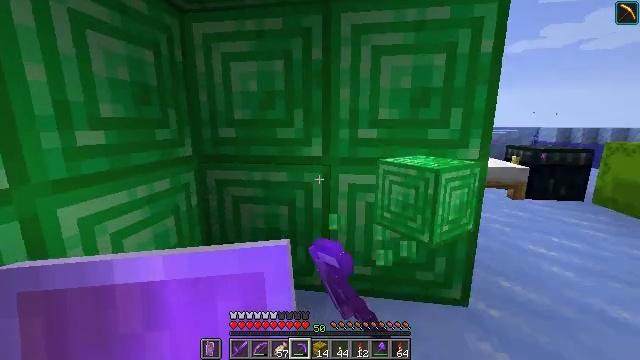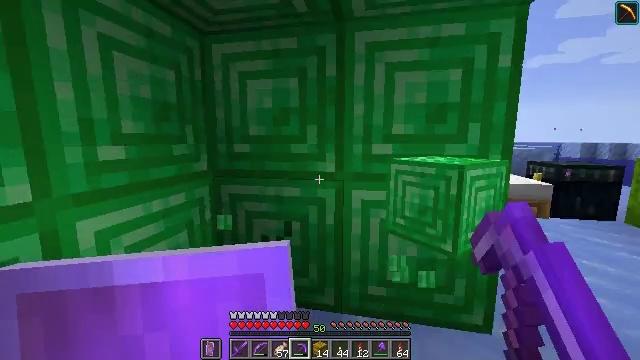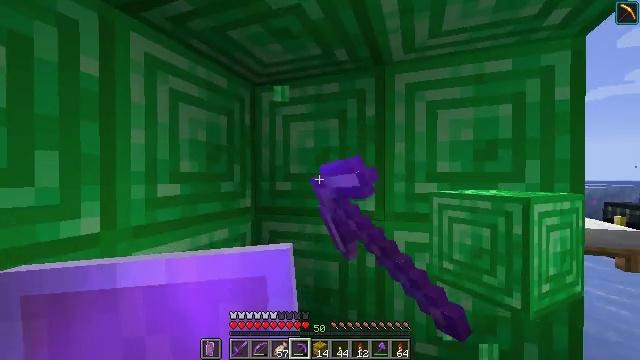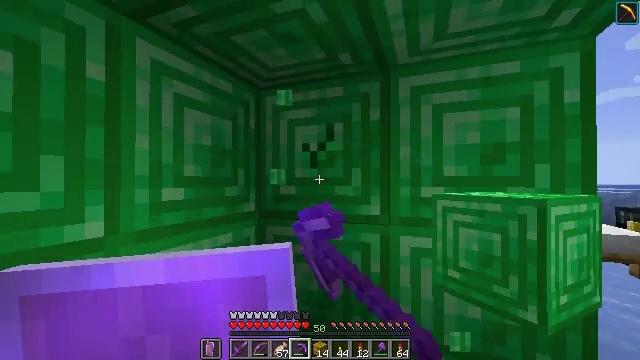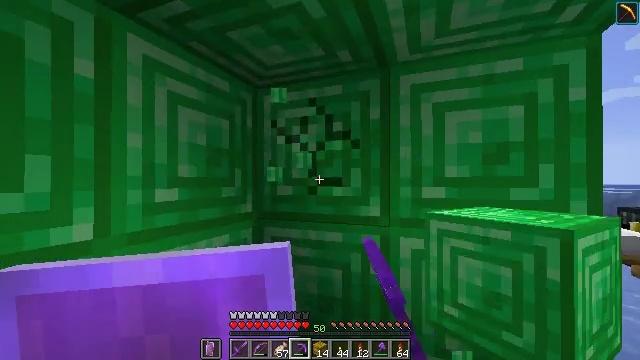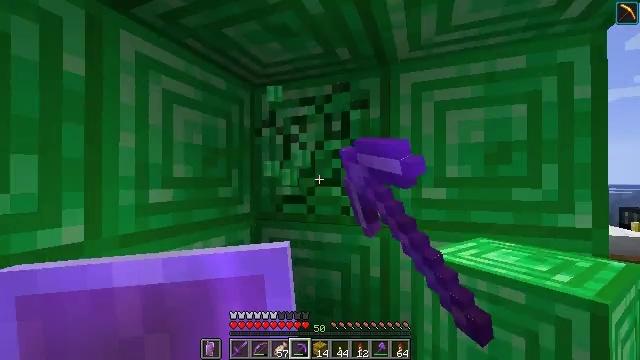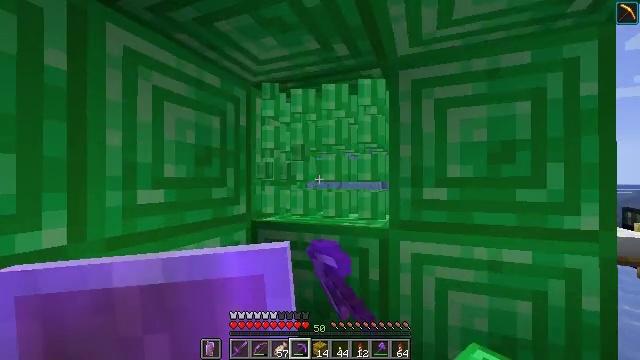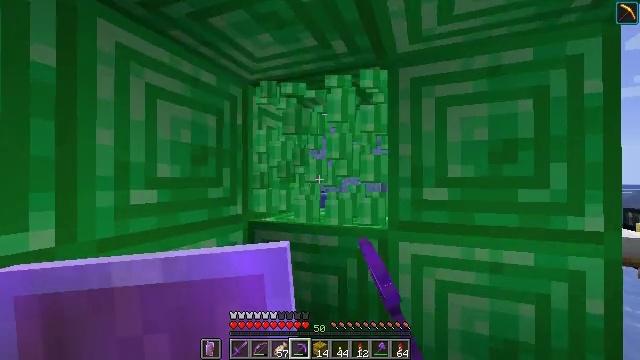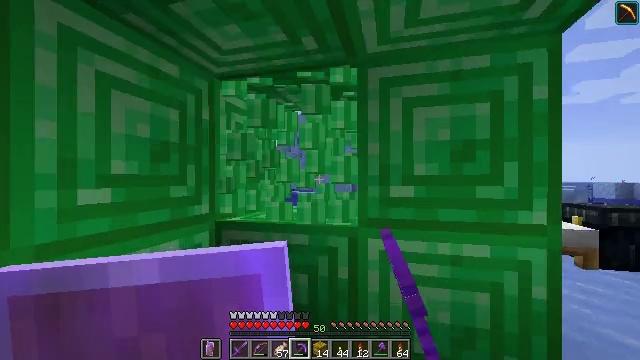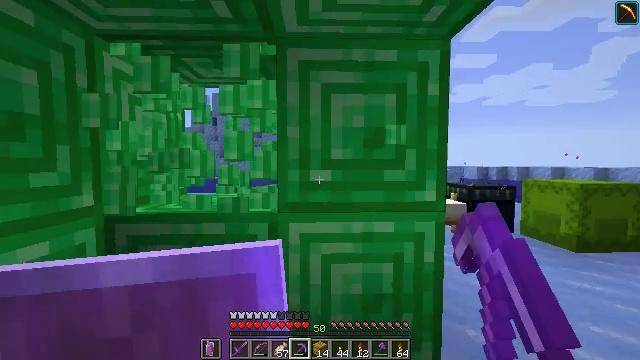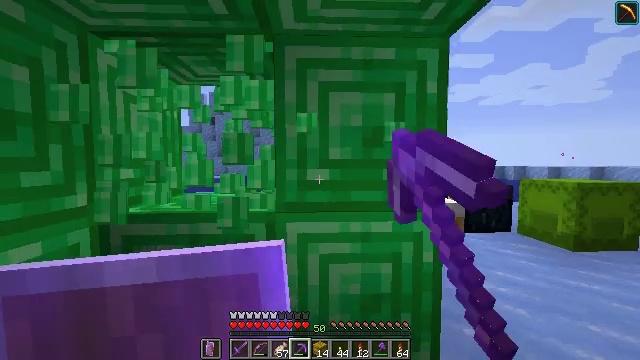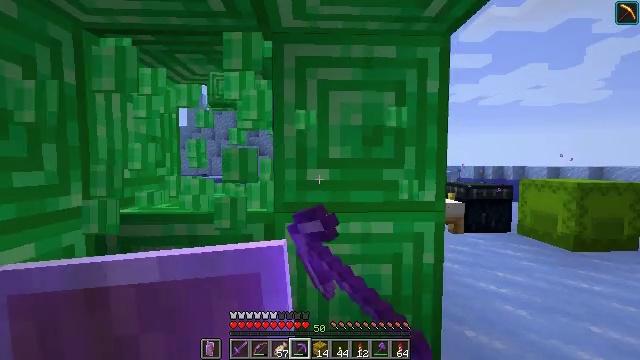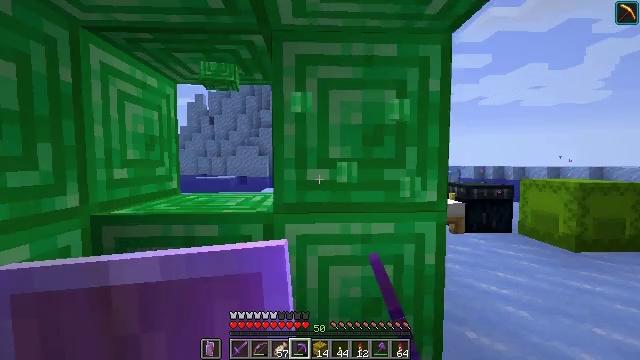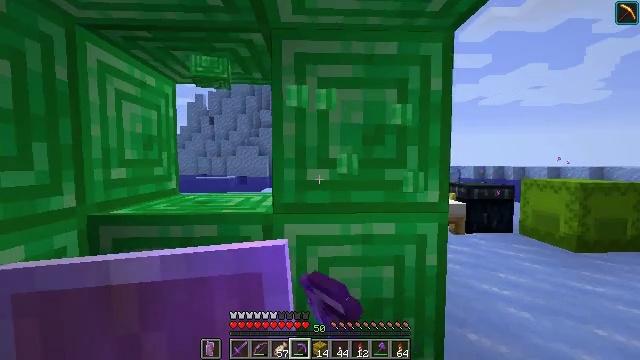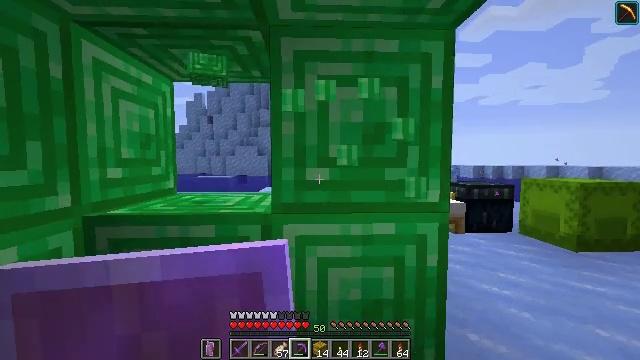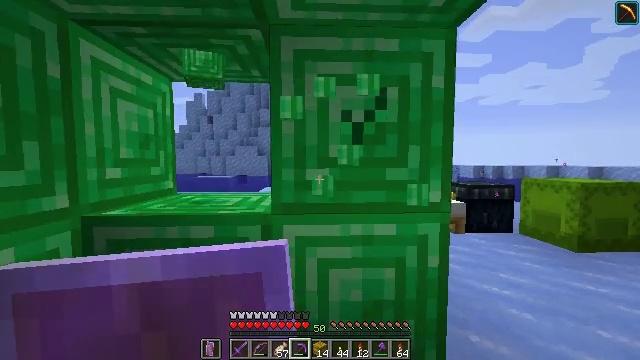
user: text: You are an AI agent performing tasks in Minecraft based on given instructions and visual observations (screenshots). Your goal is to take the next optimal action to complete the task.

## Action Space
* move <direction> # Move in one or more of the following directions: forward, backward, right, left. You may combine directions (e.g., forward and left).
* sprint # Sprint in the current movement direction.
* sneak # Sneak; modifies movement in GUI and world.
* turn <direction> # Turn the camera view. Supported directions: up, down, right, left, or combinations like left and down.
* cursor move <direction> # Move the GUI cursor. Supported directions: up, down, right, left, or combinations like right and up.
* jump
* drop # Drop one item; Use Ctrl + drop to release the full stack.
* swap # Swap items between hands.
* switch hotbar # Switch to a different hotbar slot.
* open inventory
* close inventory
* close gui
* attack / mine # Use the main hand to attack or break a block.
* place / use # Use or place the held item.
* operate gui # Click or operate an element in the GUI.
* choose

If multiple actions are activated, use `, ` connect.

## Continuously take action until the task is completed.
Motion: motion action
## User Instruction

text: Mine the emerald block.
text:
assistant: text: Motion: move forward, sneak, turn left and up, attack / mine
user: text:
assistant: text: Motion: move forward, sneak, turn left and up, attack / mine
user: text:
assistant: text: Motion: move forward, sneak, turn left, attack / mine
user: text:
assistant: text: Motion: move forward, sneak, attack / mine
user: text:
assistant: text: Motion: move forward, sneak, attack / mine
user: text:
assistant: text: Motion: sneak, attack / mine
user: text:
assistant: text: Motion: sneak, attack / mine
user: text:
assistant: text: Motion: sneak, turn right, attack / mine
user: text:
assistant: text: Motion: sneak, turn right and down, attack / mine
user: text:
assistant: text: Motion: sneak, attack / mine
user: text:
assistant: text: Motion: sneak, attack / mine
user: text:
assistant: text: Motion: sneak, attack / mine
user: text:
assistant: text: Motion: sneak, attack / mine
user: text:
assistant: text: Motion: move forward, sneak, attack / mine
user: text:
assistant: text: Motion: move forward, sneak, attack / mine
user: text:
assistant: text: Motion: move forward, sneak, turn down, attack / mine
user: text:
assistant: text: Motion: move forward, sneak, turn left and down, attack / mine
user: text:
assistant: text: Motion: move forward, sneak, turn down, attack / mine
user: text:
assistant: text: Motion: move forward, sneak, attack / mine
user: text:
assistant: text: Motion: move forward, sneak, attack / mine
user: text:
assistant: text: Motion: sneak, attack / mine
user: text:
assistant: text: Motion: sneak, attack / mine
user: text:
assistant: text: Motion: sneak, attack / mine
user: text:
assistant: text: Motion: sneak, attack / mine
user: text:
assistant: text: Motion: sneak, turn left, attack / mine
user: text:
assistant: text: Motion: sneak, turn left, attack / mine
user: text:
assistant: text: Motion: sneak, turn left, attack / mine
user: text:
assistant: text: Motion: sneak, attack / mine
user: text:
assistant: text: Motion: sneak, attack / mine
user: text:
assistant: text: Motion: sneak, attack / mine